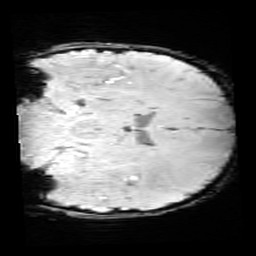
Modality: SWI
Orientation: coronal
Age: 12
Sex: female
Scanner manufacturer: siemens
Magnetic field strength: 3 T
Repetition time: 0.027 s
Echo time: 0.02 s